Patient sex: M
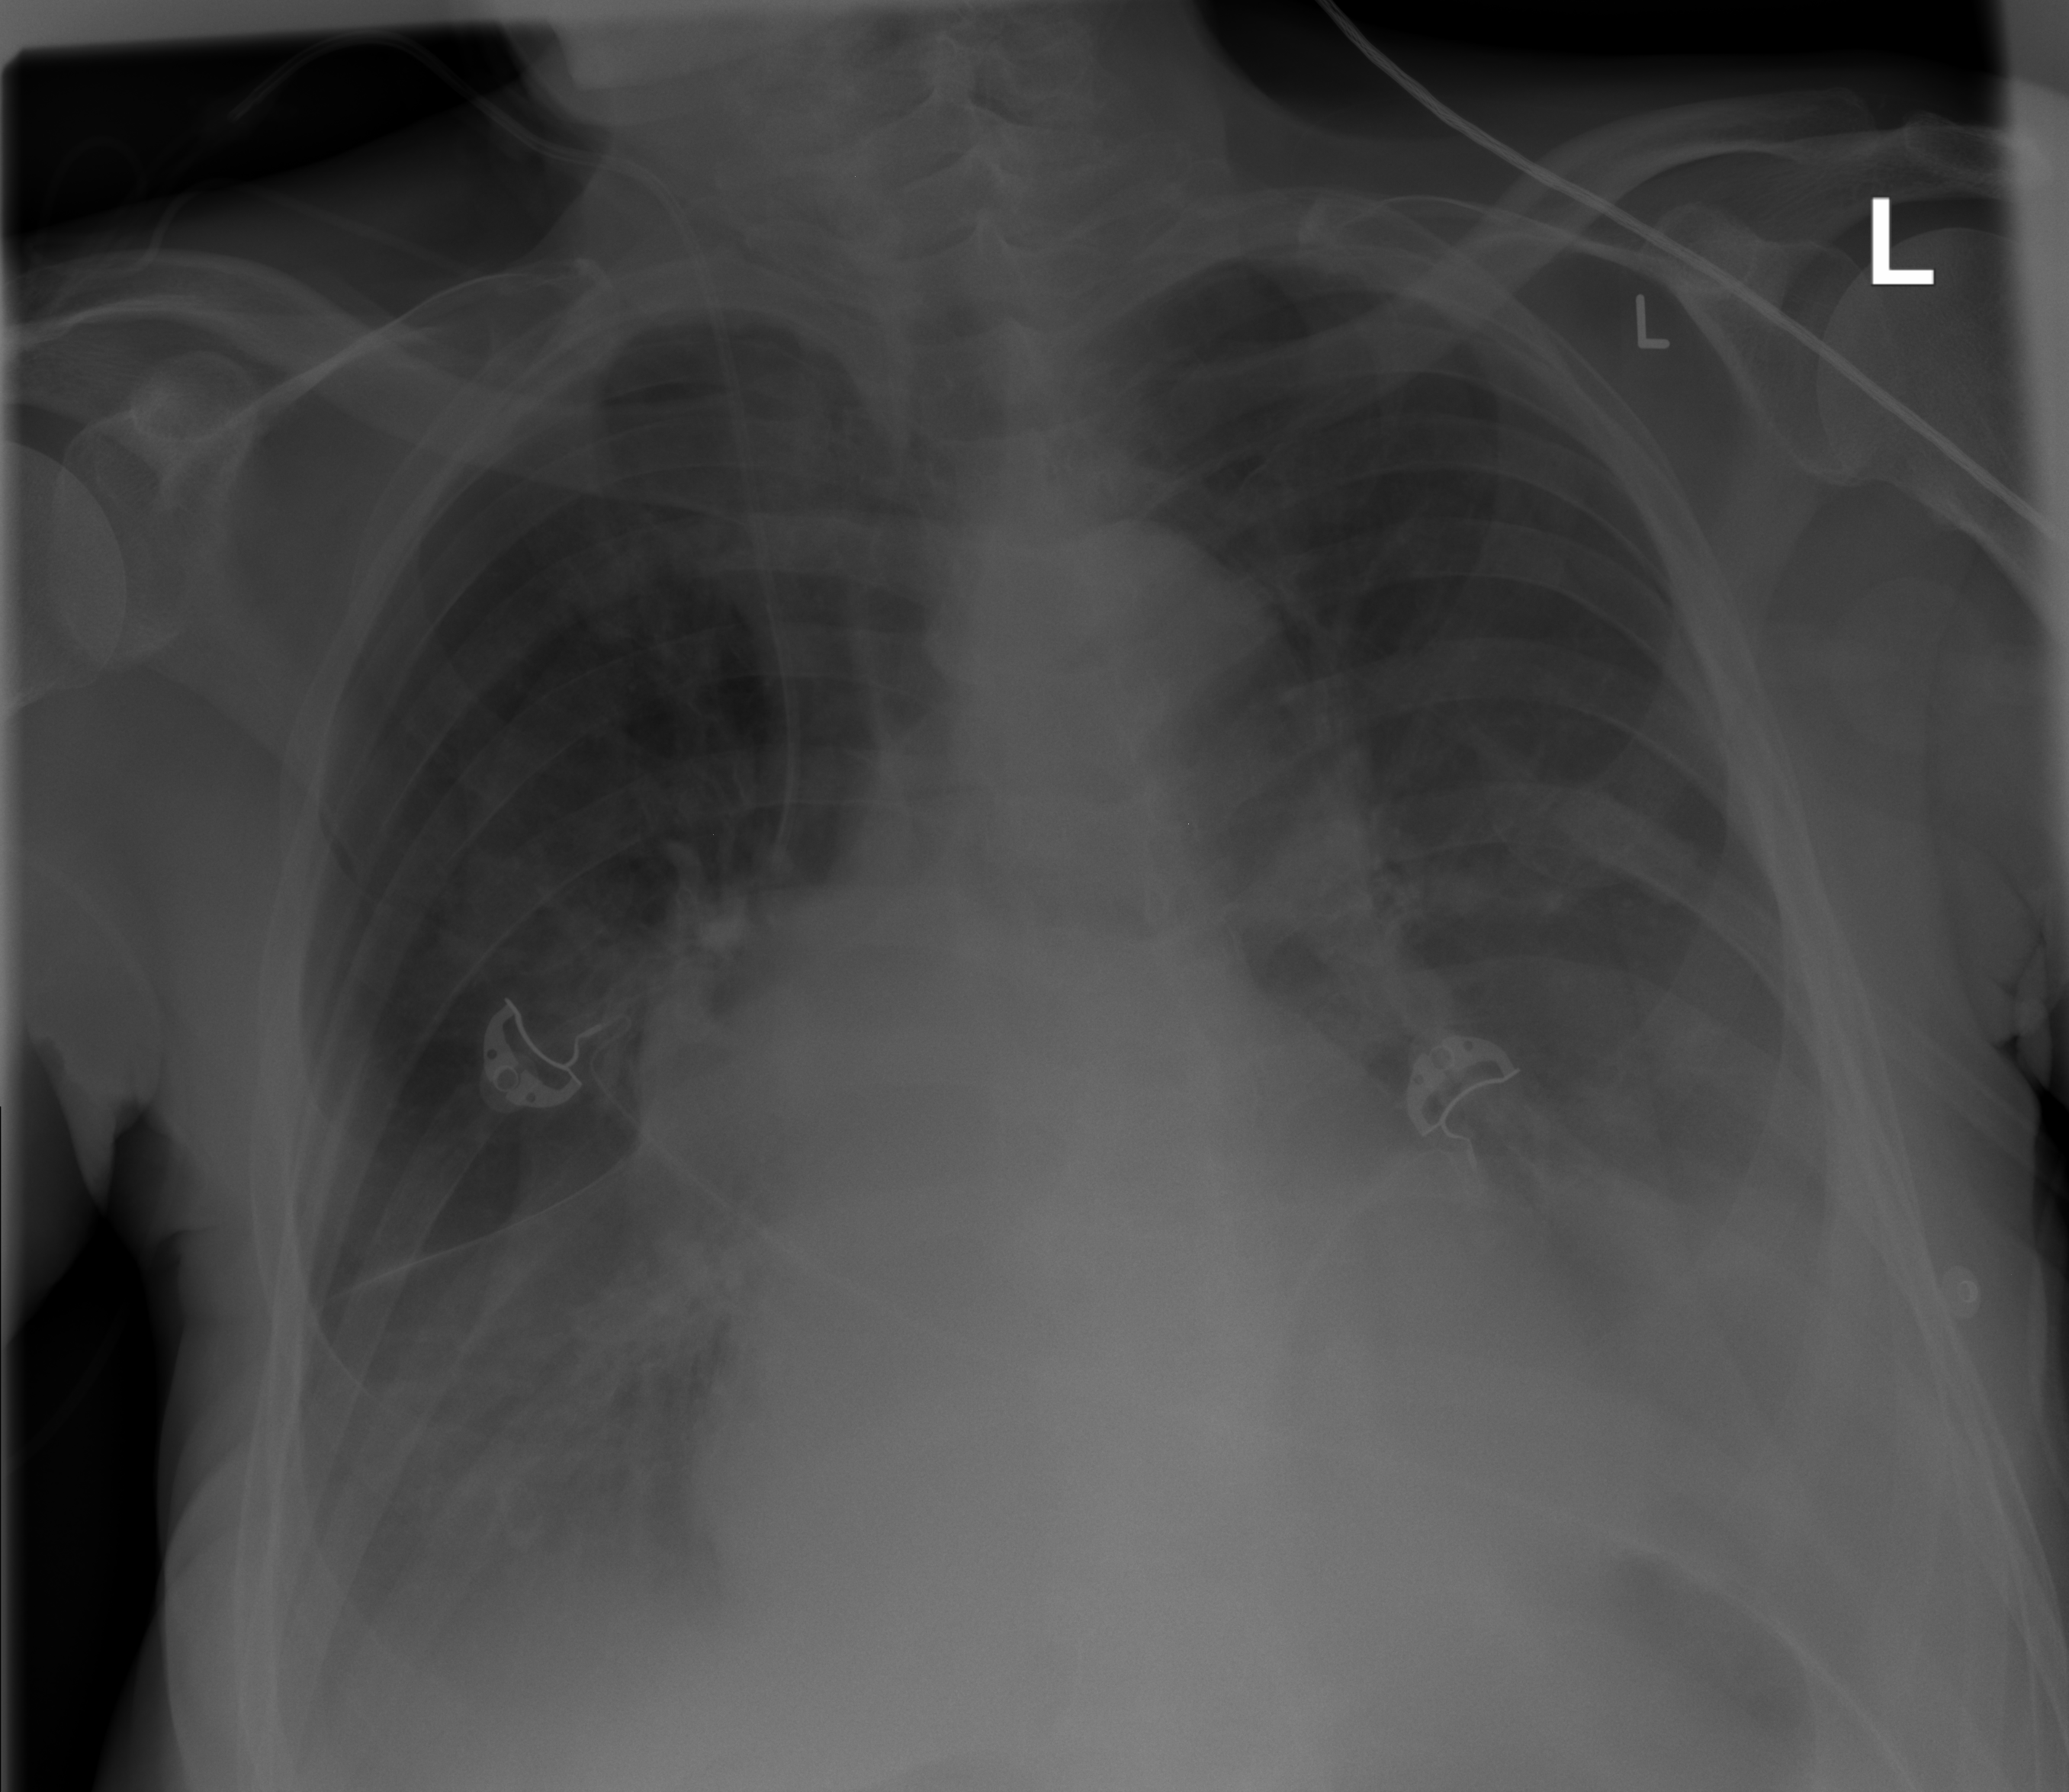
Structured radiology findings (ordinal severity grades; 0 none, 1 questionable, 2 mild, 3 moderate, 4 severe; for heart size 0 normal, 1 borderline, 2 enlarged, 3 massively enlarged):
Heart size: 2
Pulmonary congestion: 2
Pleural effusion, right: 2
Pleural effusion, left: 3
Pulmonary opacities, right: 3
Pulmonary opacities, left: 0
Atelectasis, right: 2
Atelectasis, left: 2